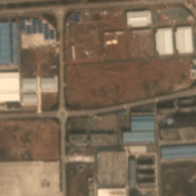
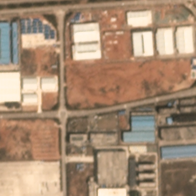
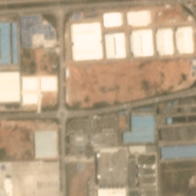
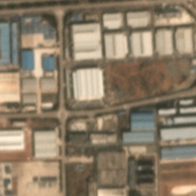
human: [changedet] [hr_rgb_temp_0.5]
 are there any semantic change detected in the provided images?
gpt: several new buildings are constructed across the roads.

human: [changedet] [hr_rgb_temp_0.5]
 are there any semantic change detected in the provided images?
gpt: Several new buildings are built near the existing ones .

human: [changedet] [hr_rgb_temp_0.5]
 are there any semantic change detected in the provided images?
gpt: A large number of new buildings appeared on the bareland .

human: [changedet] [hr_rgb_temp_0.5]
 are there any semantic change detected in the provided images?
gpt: Many new buildings and roads have built on bareland .

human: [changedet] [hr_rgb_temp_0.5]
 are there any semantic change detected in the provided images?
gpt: several buildings are constructed on the bareland on both sides of the roads